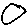
Label: moon